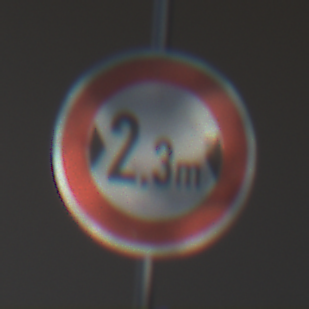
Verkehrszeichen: TatsaechlicheBreite2Komma3
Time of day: MorningAfternoon
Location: Outdoor (Urban)
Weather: Clear
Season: NotSpecified
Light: Natural